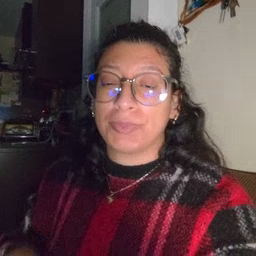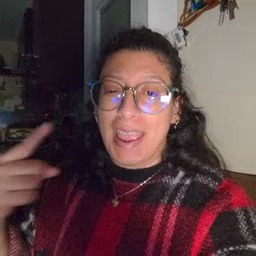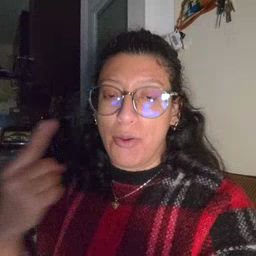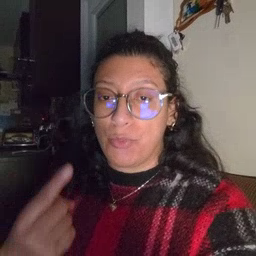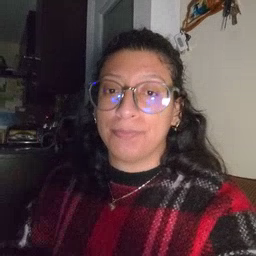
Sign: owie